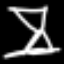
Label: hourglass